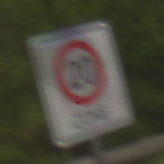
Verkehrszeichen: BeginnZone20
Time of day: MorningAfternoon
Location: Outdoor (Nature)
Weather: Overcast
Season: NotSpecified
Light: Natural